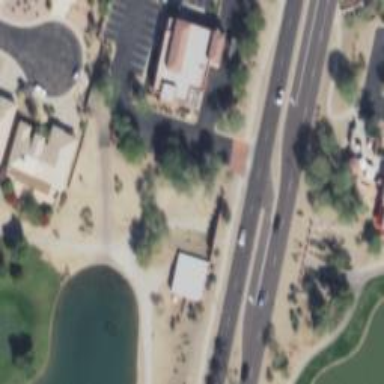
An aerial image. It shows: Golf cartpath that is also road path.